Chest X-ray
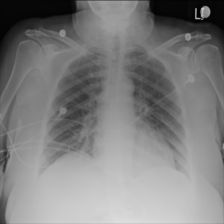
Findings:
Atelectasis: negative
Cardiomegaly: negative
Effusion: negative
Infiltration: negative
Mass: negative
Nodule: negative
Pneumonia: negative
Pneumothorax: negative
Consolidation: negative
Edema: negative
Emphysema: negative
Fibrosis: negative
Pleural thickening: negative
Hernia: negative